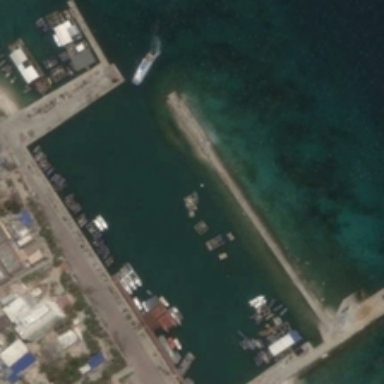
Some boats are in a port near some buildings .